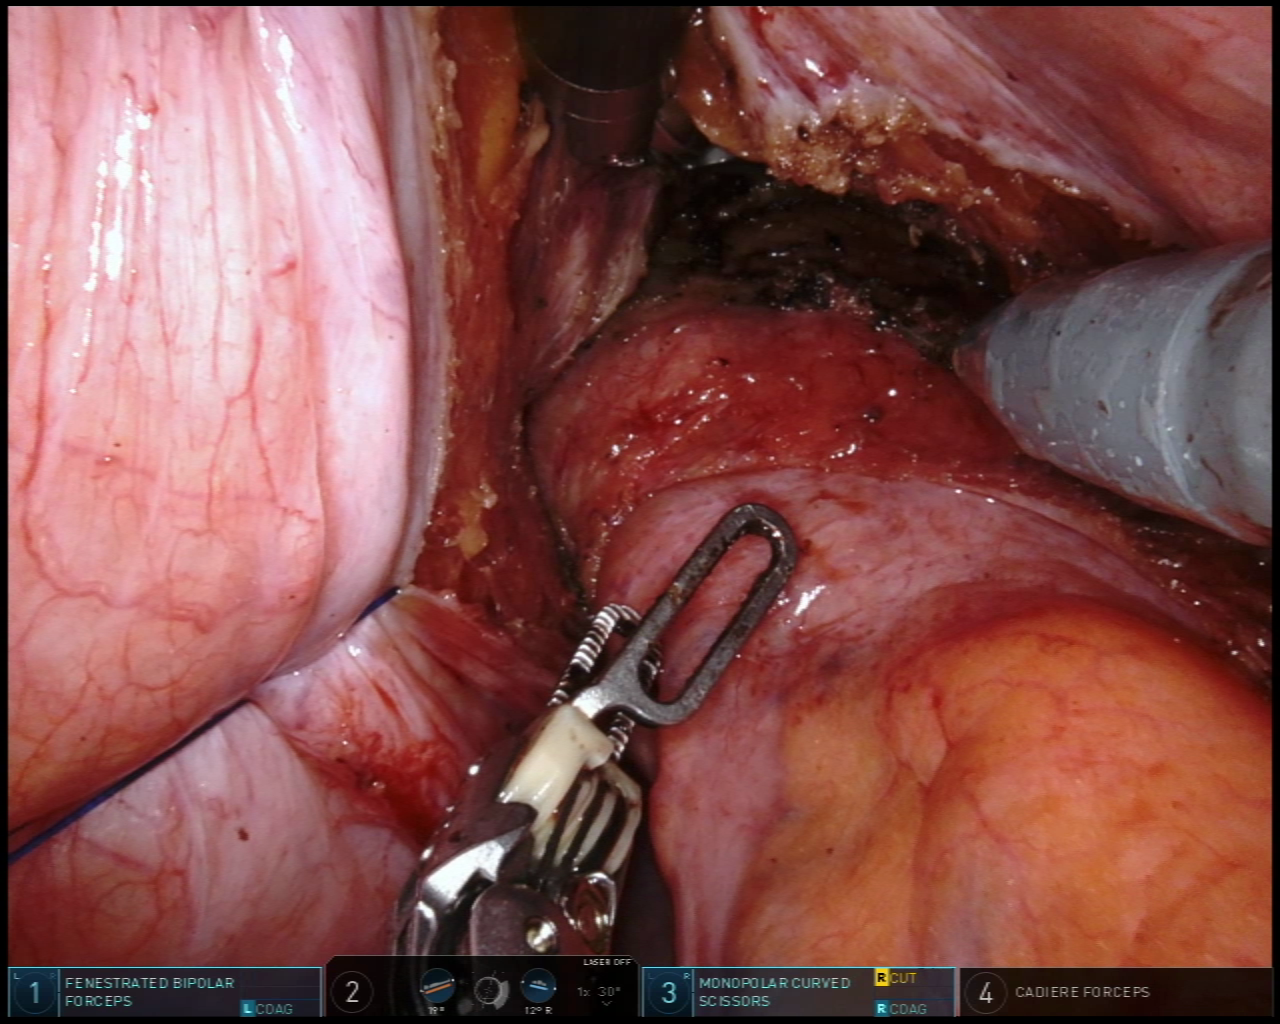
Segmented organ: vesicular_glands
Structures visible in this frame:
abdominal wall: no
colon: no
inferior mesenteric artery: no
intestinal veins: no
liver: no
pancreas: no
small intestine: no
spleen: no
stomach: no
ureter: no
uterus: no
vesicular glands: yes